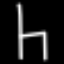
Label: chair